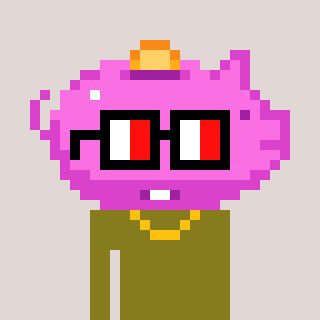
a pixel art character with square glasses with black frames and red eyes, a piggybank-shaped head and a gunk-colored body on a warm background